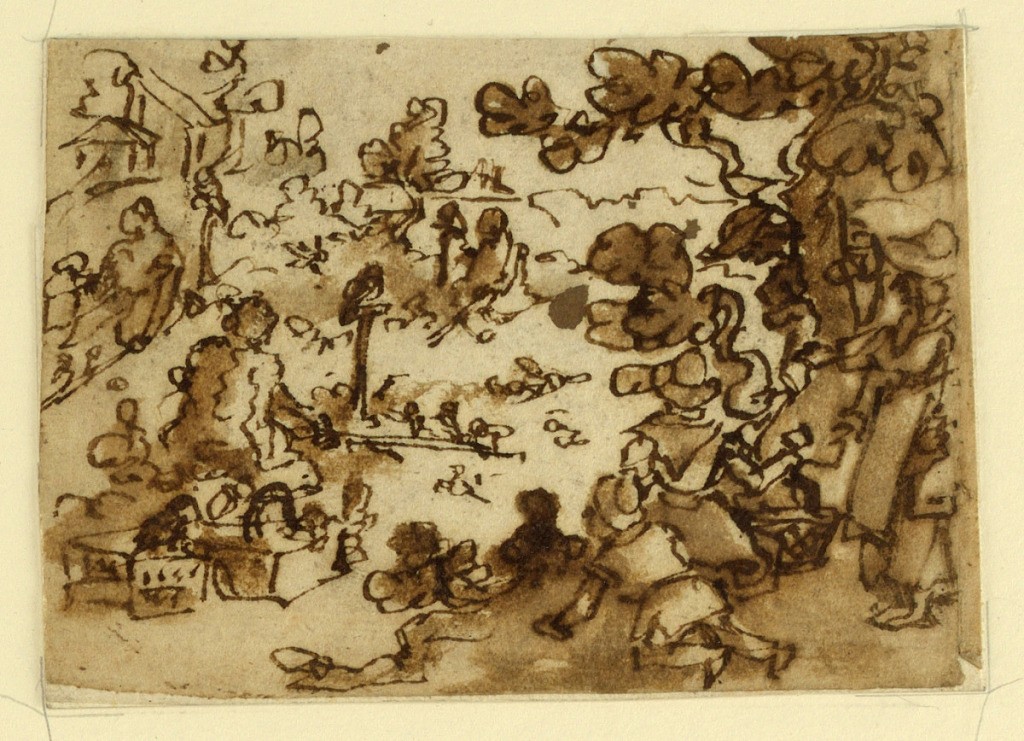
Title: Bird Hunt with Owls
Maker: Jan van der Straet, called Stradanus, Flemish, 1523–1605
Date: ca. 1596-1599
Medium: Recto: pen and brown ink, brush and brown wash over black chalk on laid paper
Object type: Drawing
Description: Recto: In a landscape, hunters catch birds using owl decoys on posts, trapping them in woven cages. A group observes from a wooded area in the foreground at right.